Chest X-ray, AP view. Patient: 71 years old, sex M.
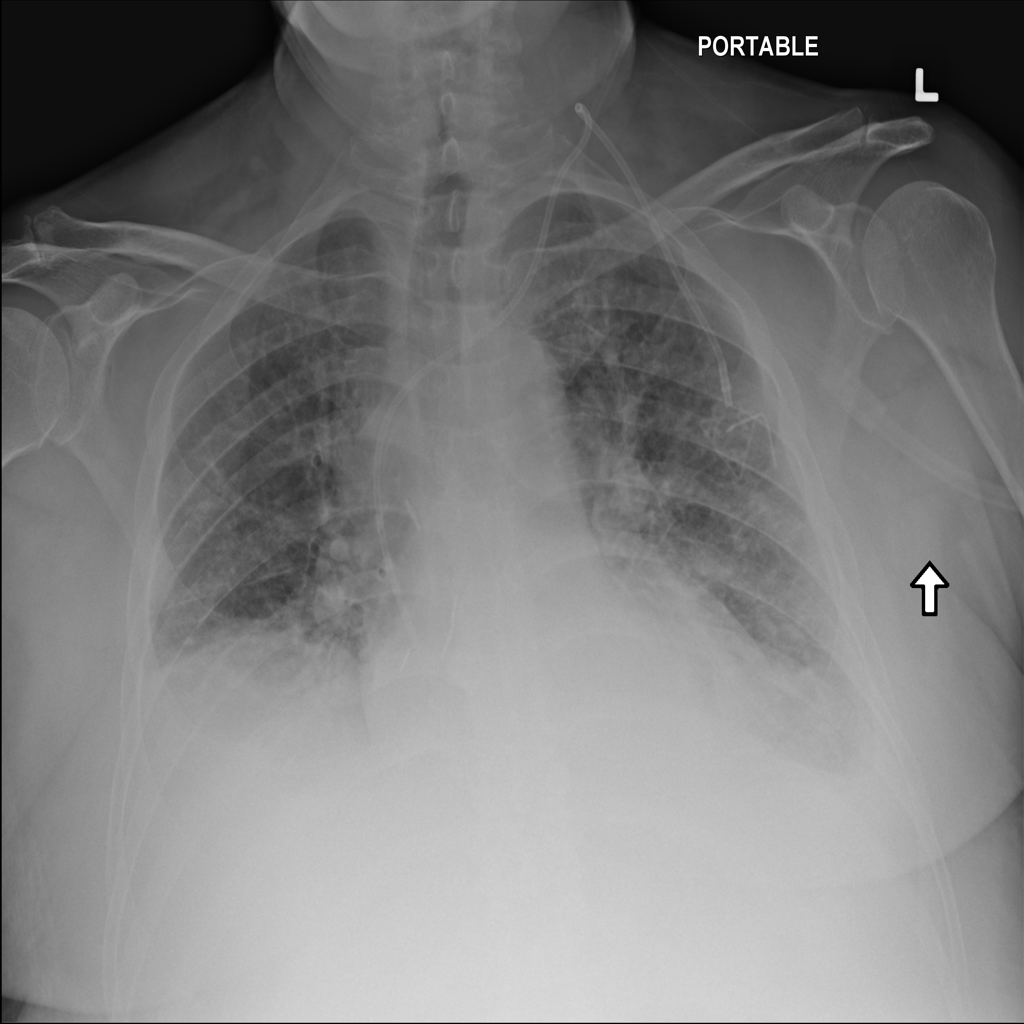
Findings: Edema, Effusion, Infiltration